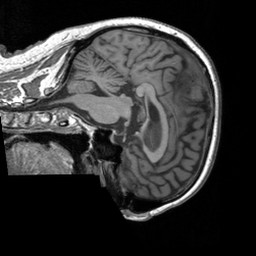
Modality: T1w
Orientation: sagittal
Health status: ill
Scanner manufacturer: siemens
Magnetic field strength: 3 T
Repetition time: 1.7 s
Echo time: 0.00253 s